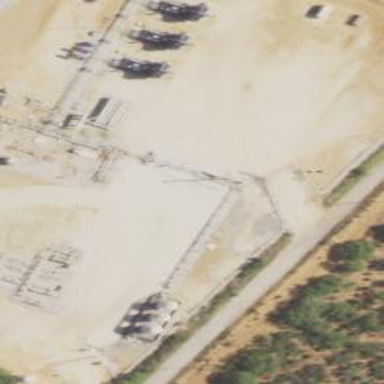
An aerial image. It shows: Industrial area dedicated to gas activities.